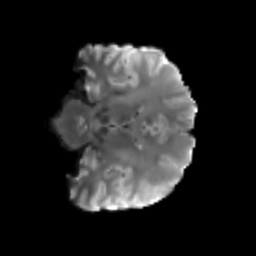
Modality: T2w
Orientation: coronal
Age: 42
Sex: male
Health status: healthy
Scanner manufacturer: siemens
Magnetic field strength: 3 T
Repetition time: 3.6 s
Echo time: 0.092 s